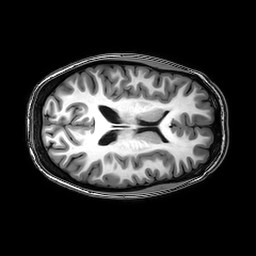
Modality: T1w
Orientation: axial
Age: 21
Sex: female
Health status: healthy
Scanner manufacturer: philips
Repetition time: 0.00825 s
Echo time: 0.00379 s